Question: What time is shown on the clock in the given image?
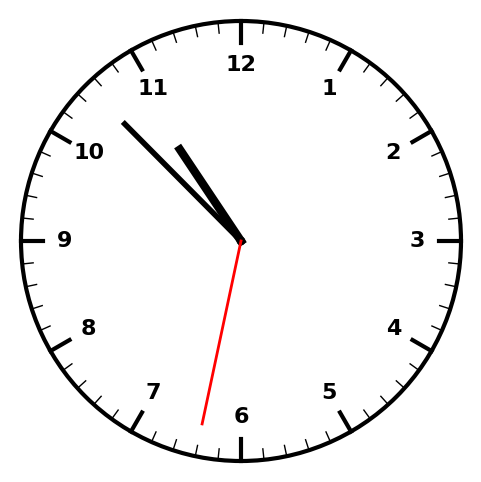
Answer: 10:52:32